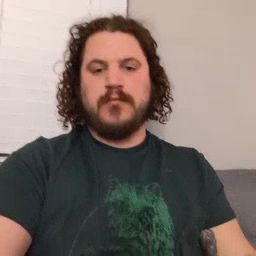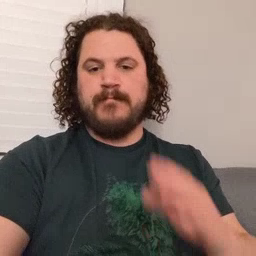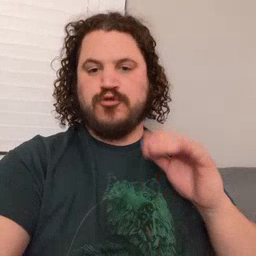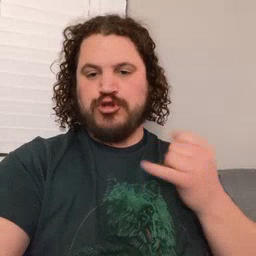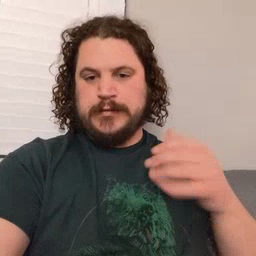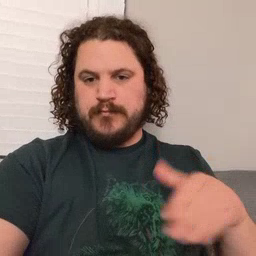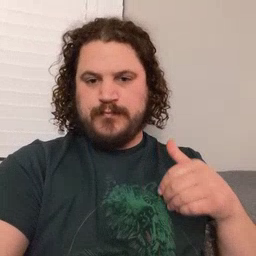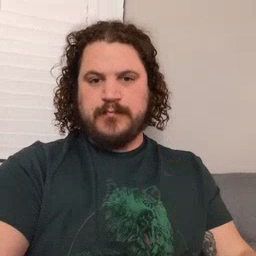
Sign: jeans